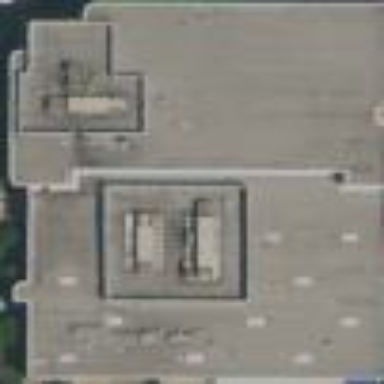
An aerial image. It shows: Commercial building.